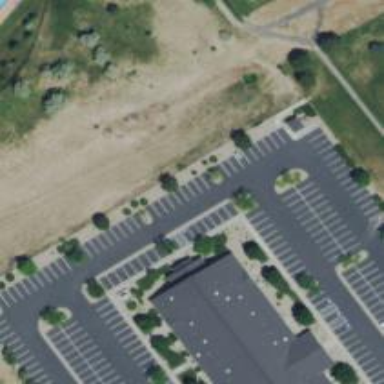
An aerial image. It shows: Parking space is available.